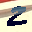
Label: 2